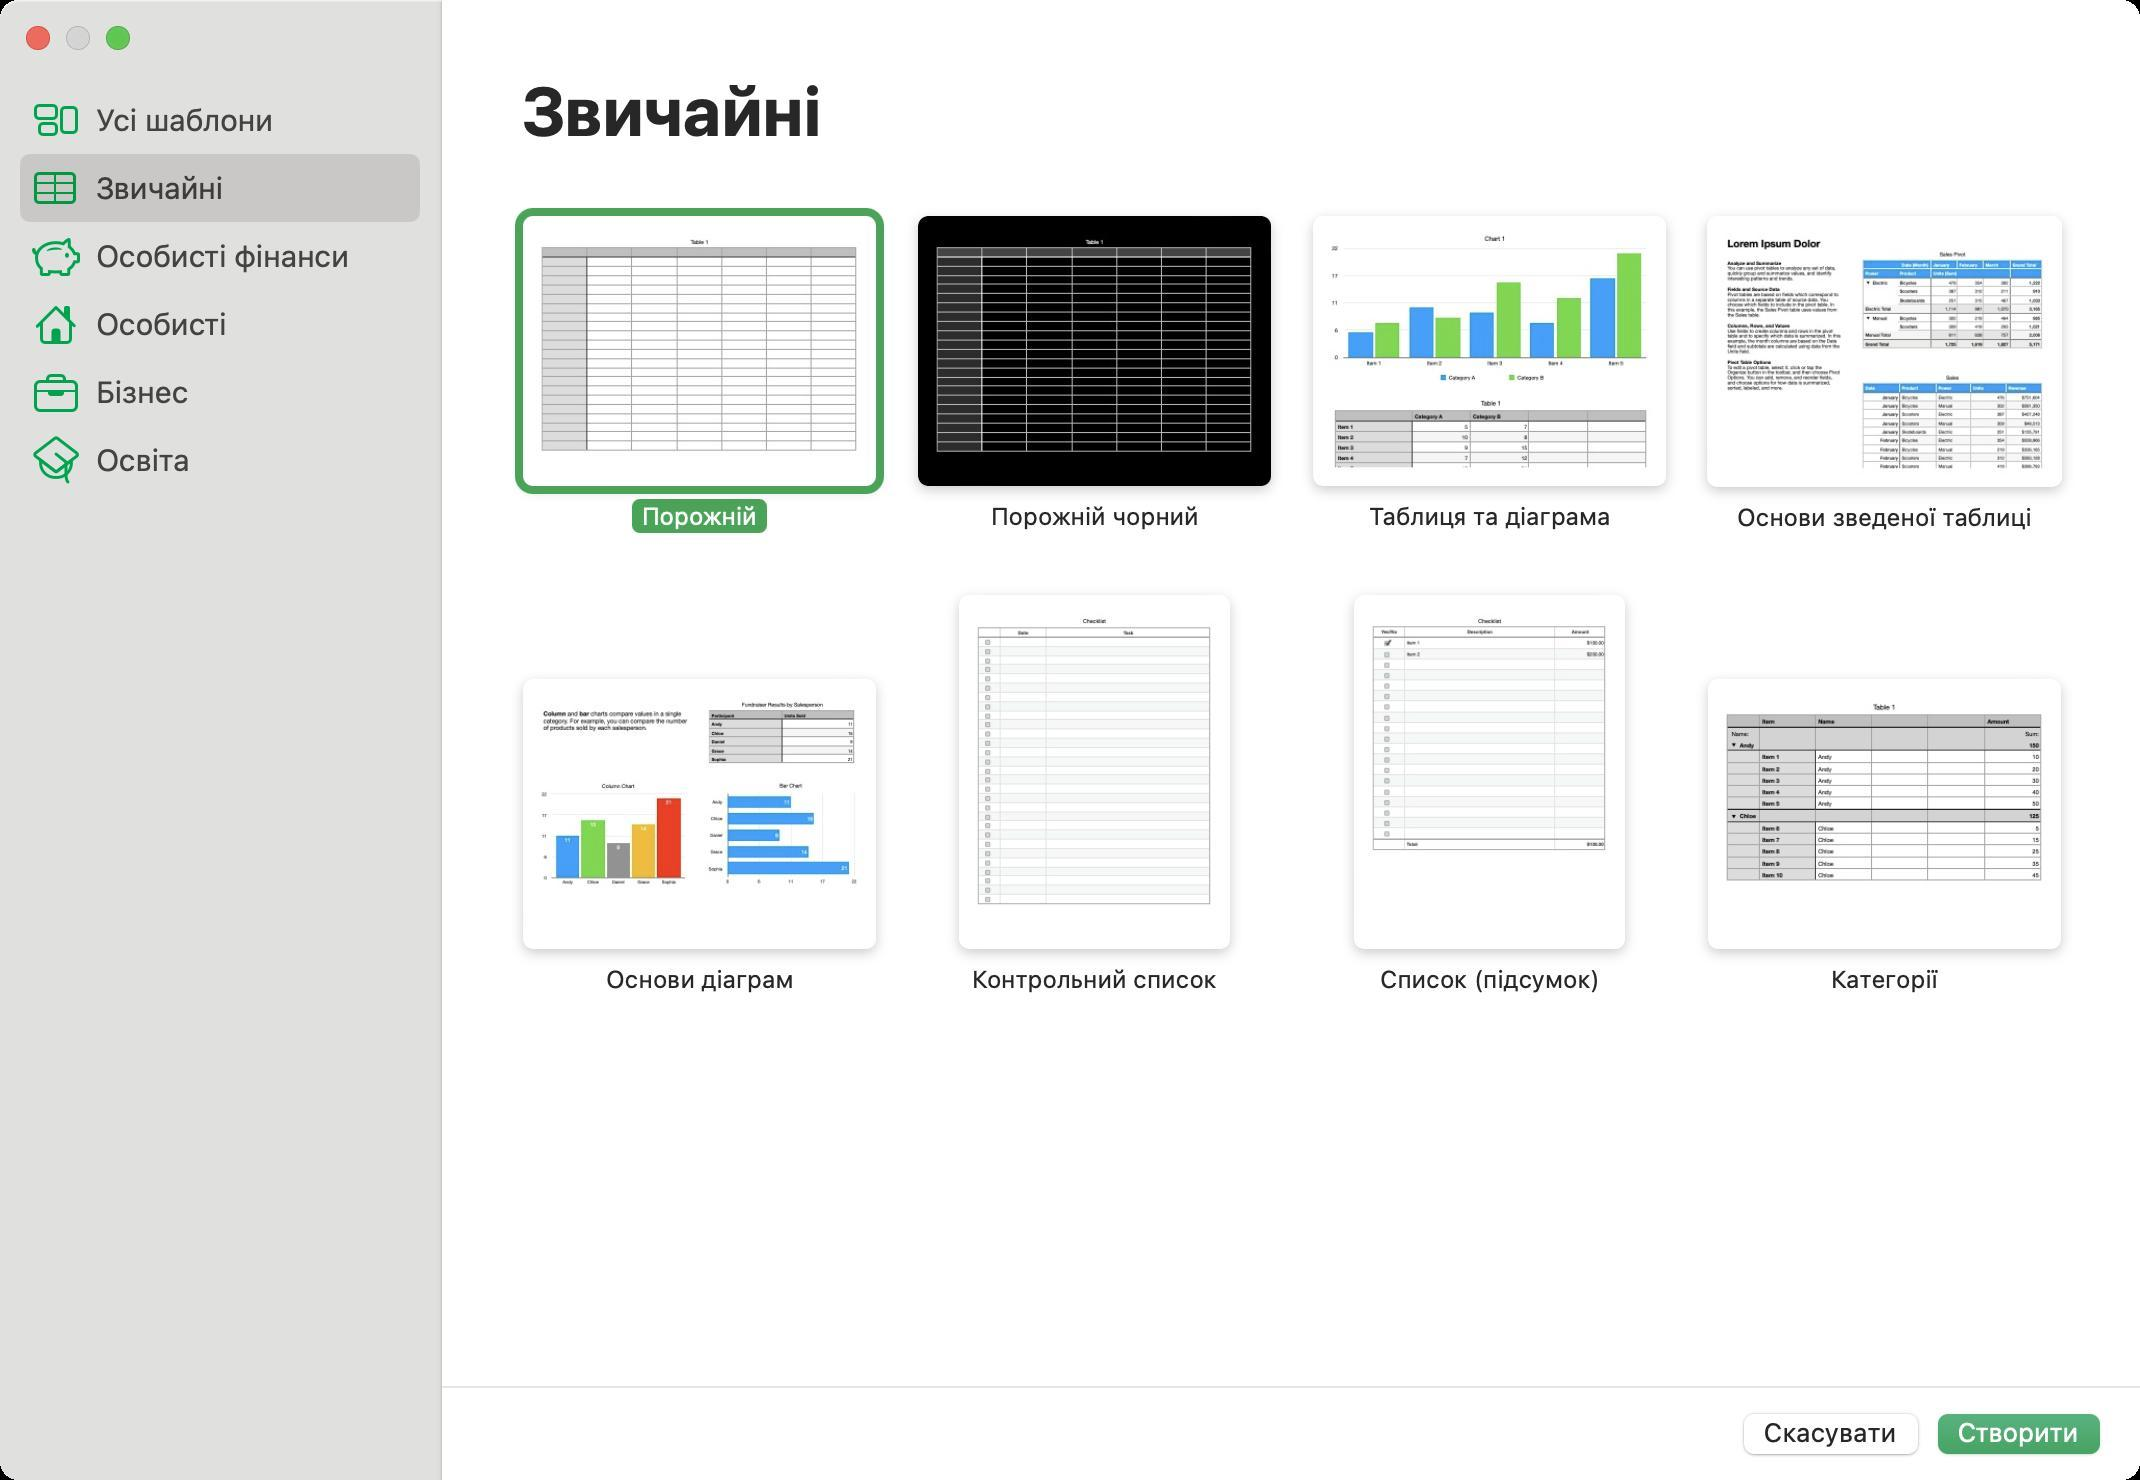
Accessibility tree:
{"name": "", "role": "AXWindow", "description": null, "role_description": "звичайне вікно", "value": null, "position": "329.00;207.00", "size": "1070;740", "children": [{"name": null, "role": "AXSplitGroup", "description": null, "role_description": "група розділених областей", "value": null, "position": "0.00;0.00", "size": "1070;740", "children": [{"name": null, "role": "AXScrollArea", "description": null, "role_description": "область прокручування", "value": null, "position": "0.00;43.00", "size": "220;668", "children": [{"name": null, "role": "AXTable", "description": null, "role_description": "таблиця", "value": null, "position": "0.00;43.00", "size": "220;668", "children": [{"name": null, "role": "AXRow", "description": null, "role_description": "рядок таблиці", "value": null, "position": "0.00;43.00", "size": "220;34", "children": [{"name": null, "role": "AXCell", "description": null, "role_description": "комірка", "value": null, "position": "16.00;43.00", "size": "188;34", "children": [{"name": null, "role": "AXStaticText", "description": null, "role_description": "текст", "value": "Усі шаблони", "position": "46.00;50.50", "size": "158;19", "children": []}]}]}, {"name": null, "role": "AXRow", "description": null, "role_description": "рядок таблиці", "value": null, "position": "0.00;77.00", "size": "220;34", "children": [{"name": null, "role": "AXCell", "description": null, "role_description": "комірка", "value": null, "position": "16.00;77.00", "size": "188;34", "children": [{"name": null, "role": "AXStaticText", "description": null, "role_description": "текст", "value": "Звичайні", "position": "46.00;84.50", "size": "158;19", "children": []}]}]}, {"name": null, "role": "AXRow", "description": null, "role_description": "рядок таблиці", "value": null, "position": "0.00;111.00", "size": "220;34", "children": [{"name": null, "role": "AXCell", "description": null, "role_description": "комірка", "value": null, "position": "16.00;111.00", "size": "188;34", "children": [{"name": null, "role": "AXStaticText", "description": null, "role_description": "текст", "value": "Особисті фінанси", "position": "46.00;118.50", "size": "158;19", "children": []}]}]}, {"name": null, "role": "AXRow", "description": null, "role_description": "рядок таблиці", "value": null, "position": "0.00;145.00", "size": "220;34", "children": [{"name": null, "role": "AXCell", "description": null, "role_description": "комірка", "value": null, "position": "16.00;145.00", "size": "188;34", "children": [{"name": null, "role": "AXStaticText", "description": null, "role_description": "текст", "value": "Особисті", "position": "46.00;152.50", "size": "158;19", "children": []}]}]}, {"name": null, "role": "AXRow", "description": null, "role_description": "рядок таблиці", "value": null, "position": "0.00;179.00", "size": "220;34", "children": [{"name": null, "role": "AXCell", "description": null, "role_description": "комірка", "value": null, "position": "16.00;179.00", "size": "188;34", "children": [{"name": null, "role": "AXStaticText", "description": null, "role_description": "текст", "value": "Бізнес", "position": "46.00;186.50", "size": "158;19", "children": []}]}]}, {"name": null, "role": "AXRow", "description": null, "role_description": "рядок таблиці", "value": null, "position": "0.00;213.00", "size": "220;34", "children": [{"name": null, "role": "AXCell", "description": null, "role_description": "комірка", "value": null, "position": "16.00;213.00", "size": "188;34", "children": [{"name": null, "role": "AXStaticText", "description": null, "role_description": "текст", "value": "Освіта", "position": "46.00;220.50", "size": "158;19", "children": []}]}]}, {"name": null, "role": "AXColumn", "description": null, "role_description": "стовпчик", "value": null, "position": "10.00;43.00", "size": "200;668", "children": []}]}]}, {"name": null, "role": "AXSplitter", "description": null, "role_description": "роздільник", "value": 220.0, "position": "220.00;38.00", "size": "1;702", "children": []}, {"name": null, "role": "AXScrollArea", "description": null, "role_description": "область прокручування", "value": null, "position": "221.00;0.00", "size": "849;694", "children": [{"name": null, "role": "AXList", "description": null, "role_description": "колекція", "value": null, "position": "221.00;88.00", "size": "849;427", "children": [{"name": null, "role": "AXList", "description": null, "role_description": "розділ", "value": null, "position": "255.00;98.00", "size": "782;409", "children": [{"name": null, "role": "AXGroup", "description": null, "role_description": "група", "value": null, "position": "255.00;98.00", "size": "782;409", "children": []}, {"name": null, "role": "AXButton", "description": "Порожній, Проста таблиця на білому тлі", "role_description": "кнопка", "value": null, "position": "255.00;98.00", "size": "190;178", "children": [{"name": null, "role": "AXStaticText", "description": null, "role_description": "текст", "value": "‎⁨Порожній⁩", "position": "317.00;250.50", "size": "66;15", "children": []}, {"name": null, "role": "AXImage", "description": "", "role_description": "зображення", "value": null, "position": "261.50;108.00", "size": "176;135", "children": []}]}, {"name": null, "role": "AXButton", "description": "Порожній чорний, Проста таблиця на чорному тлі", "role_description": "кнопка", "value": null, "position": "452.50;98.00", "size": "190;178", "children": [{"name": null, "role": "AXStaticText", "description": null, "role_description": "текст", "value": "‎⁨Порожній чорний⁩", "position": "491.50;250.50", "size": "112;15", "children": []}, {"name": null, "role": "AXImage", "description": "", "role_description": "зображення", "value": null, "position": "459.00;108.00", "size": "176;135", "children": []}]}, {"name": null, "role": "AXButton", "description": "Таблиця та діаграма, Одна яскрава стовпчаста діаграма й таблиця, які дають змогу порівнювати два набори даних", "role_description": "кнопка", "value": null, "position": "650.00;98.00", "size": "190;178", "children": [{"name": null, "role": "AXStaticText", "description": null, "role_description": "текст", "value": "‎⁨Таблиця та діаграма⁩", "position": "680.50;250.50", "size": "129;15", "children": []}, {"name": null, "role": "AXImage", "description": "", "role_description": "зображення", "value": null, "position": "656.50;108.00", "size": "176;135", "children": []}]}, {"name": null, "role": "AXButton", "description": "Основи зведеної таблиці, Два аркуші, кожен із яких містить зведену таблицю і таблицю вихідних даних з описами й інструкціями щодо їх використання", "role_description": "кнопка", "value": null, "position": "847.50;98.00", "size": "190;192", "children": [{"name": null, "role": "AXStaticText", "description": null, "role_description": "текст", "value": "‎⁨Основи зведеної таблиці⁩", "position": "864.50;251.00", "size": "156;30", "children": []}, {"name": null, "role": "AXImage", "description": "", "role_description": "зображення", "value": null, "position": "853.50;108.00", "size": "178;136", "children": []}]}, {"name": null, "role": "AXButton", "description": "Основи діаграм, Вісім аркушів, які ілюструють і описують різні типи діаграм і їх використання", "role_description": "кнопка", "value": null, "position": "255.00;329.50", "size": "190;178", "children": [{"name": null, "role": "AXStaticText", "description": null, "role_description": "текст", "value": "‎⁨Основи діаграм⁩", "position": "299.00;482.00", "size": "102;15", "children": []}, {"name": null, "role": "AXImage", "description": "", "role_description": "зображення", "value": null, "position": "261.50;339.50", "size": "176;135", "children": []}]}, {"name": null, "role": "AXButton", "description": "Контрольний список, Одна таблиця зі стовпцями для дат і позначок, де можна позначати завершення завдань", "role_description": "кнопка", "value": null, "position": "452.50;287.50", "size": "190;220", "children": [{"name": null, "role": "AXStaticText", "description": null, "role_description": "текст", "value": "‎⁨Контрольний список⁩", "position": "482.00;482.00", "size": "130;15", "children": []}, {"name": null, "role": "AXImage", "description": "", "role_description": "зображення", "value": null, "position": "479.50;297.50", "size": "136;177", "children": []}]}, {"name": null, "role": "AXButton", "description": "Список (підсумок), Одна таблиця, яка дає змогу відстежувати завдання для автоматичного обрахунку загальної вартості", "role_description": "кнопка", "value": null, "position": "650.00;287.50", "size": "190;220", "children": [{"name": null, "role": "AXStaticText", "description": null, "role_description": "текст", "value": "‎⁨Список (підсумок)⁩", "position": "686.00;482.00", "size": "118;15", "children": []}, {"name": null, "role": "AXImage", "description": "", "role_description": "зображення", "value": null, "position": "677.00;297.50", "size": "136;177", "children": []}]}, {"name": null, "role": "AXButton", "description": "Категорії, Одна таблиця з рядками, які упорядковані за групами з підсумковими значеннями", "role_description": "кнопка", "value": null, "position": "847.50;329.50", "size": "190;178", "children": [{"name": null, "role": "AXStaticText", "description": null, "role_description": "текст", "value": "‎⁨Категорії⁩", "position": "911.50;482.00", "size": "62;15", "children": []}, {"name": null, "role": "AXImage", "description": "", "role_description": "зображення", "value": null, "position": "854.00;339.50", "size": "176;135", "children": []}]}]}]}, {"name": null, "role": "AXStaticText", "description": null, "role_description": "текст", "value": "Звичайні", "position": "259.00;35.00", "size": "154;40", "children": []}, {"name": null, "role": "AXScrollBar", "description": null, "role_description": "смуга прокручування", "value": 0.0, "position": "1054.00;0.00", "size": "16;694", "children": []}]}, {"name": "Скасувати", "role": "AXButton", "description": null, "role_description": "кнопка", "value": null, "position": "865.00;702.00", "size": "101;32", "children": []}, {"name": "Створити", "role": "AXButton", "description": null, "role_description": "кнопка", "value": null, "position": "962.00;702.00", "size": "95;32", "children": []}]}, {"name": null, "role": "AXToolbar", "description": null, "role_description": "панель інструментів", "value": null, "position": "0.00;0.00", "size": "1070;38", "children": []}, {"name": null, "role": "AXButton", "description": null, "role_description": "кнопка закривання", "value": null, "position": "12.00;11.00", "size": "14;16", "children": []}, {"name": null, "role": "AXButton", "description": null, "role_description": "кнопка оптимізації", "value": null, "position": "52.00;11.00", "size": "14;16", "children": [{"name": null, "role": "AXGroup", "description": null, "role_description": "група", "value": null, "position": "52.00;11.00", "size": "14;16", "children": []}]}, {"name": null, "role": "AXButton", "description": null, "role_description": "кнопка згортання", "value": null, "position": "32.00;11.00", "size": "14;16", "children": []}]}